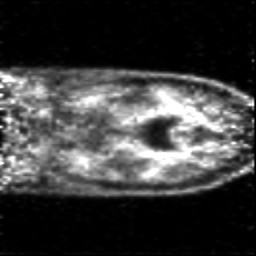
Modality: PET
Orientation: coronal
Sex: male
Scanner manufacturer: siemens